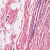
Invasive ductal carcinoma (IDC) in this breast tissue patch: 0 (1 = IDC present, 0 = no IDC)